RGB frame:
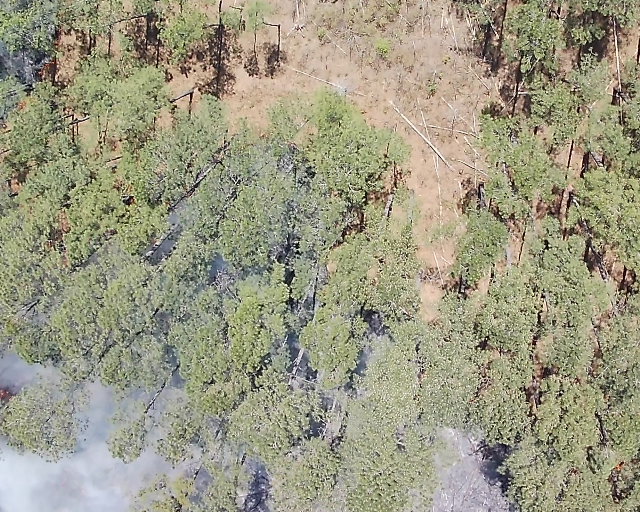
Thermal frame:
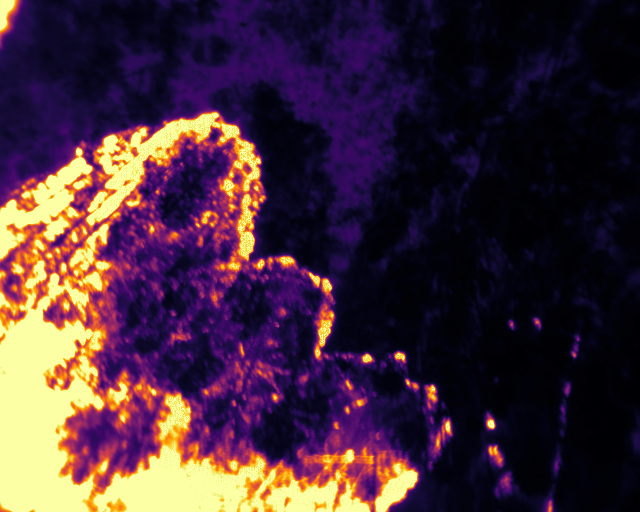
Captured: 2026-02-27 02:36:22
Pixels at or above 80 °C: 79129 (fraction of frame: 0.2415)